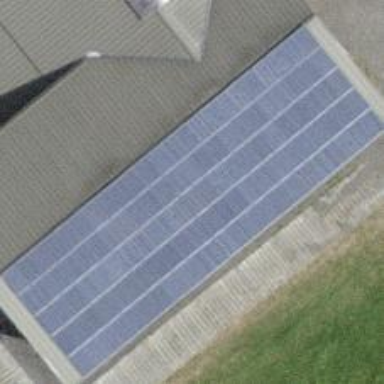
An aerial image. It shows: Solar power generator using photovoltaic panels.